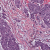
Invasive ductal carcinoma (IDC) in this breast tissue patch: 1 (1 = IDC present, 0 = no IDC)